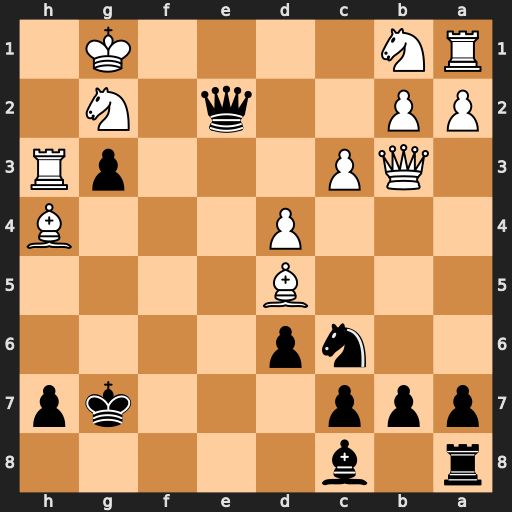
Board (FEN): r1b5/ppp3kp/2np4/3B4/3P3B/1QP3pR/PP2q1N1/RN4K1
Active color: b
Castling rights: -
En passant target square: -
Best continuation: Qf2+ Kh1 Qf1#